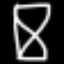
Label: hourglass